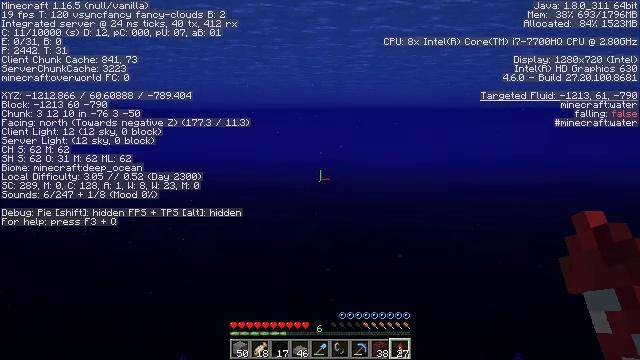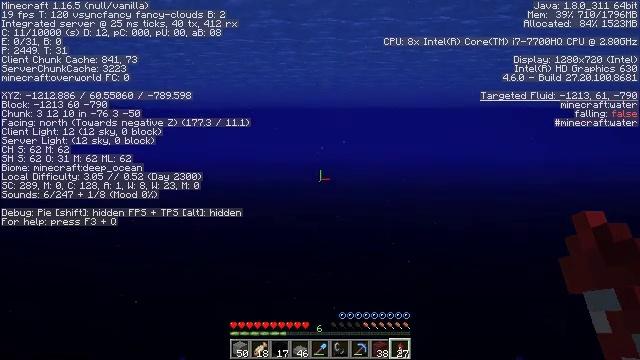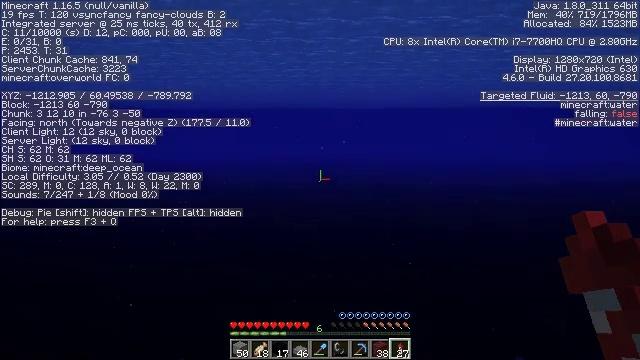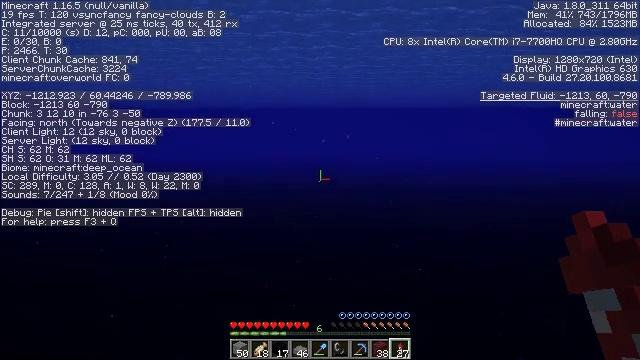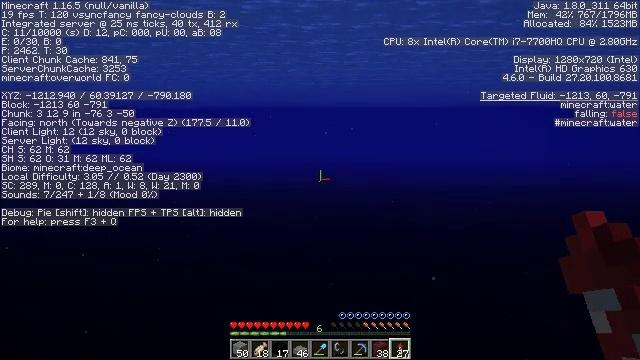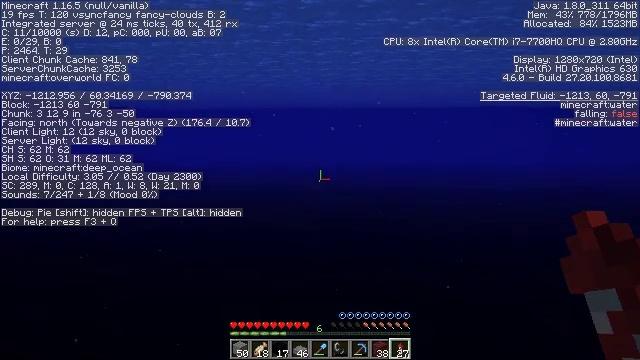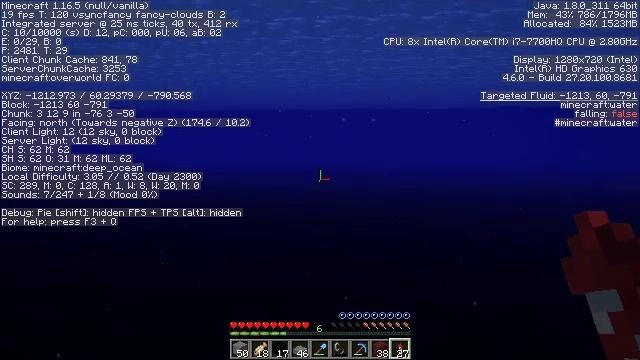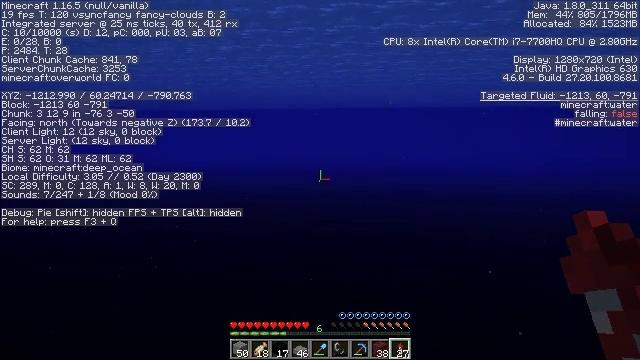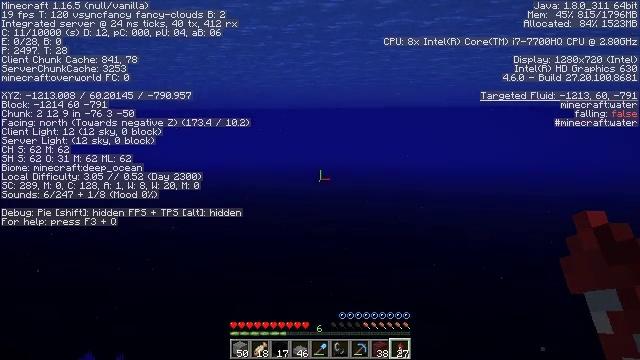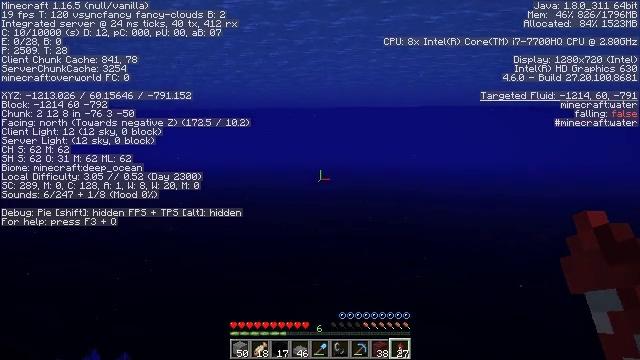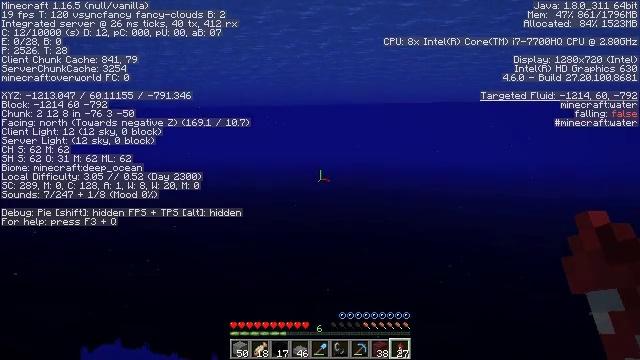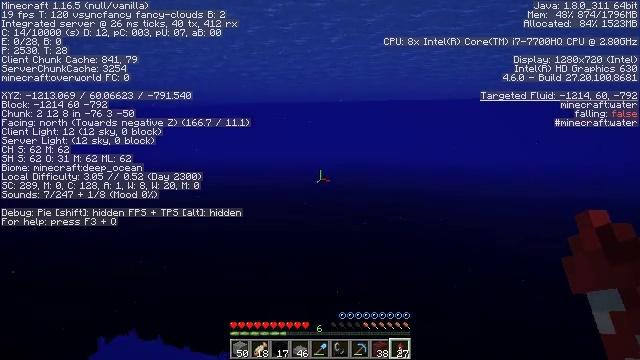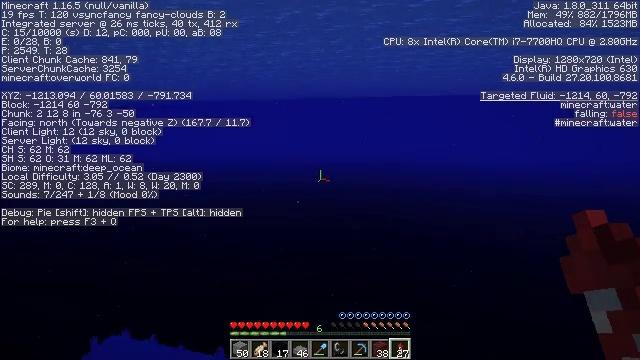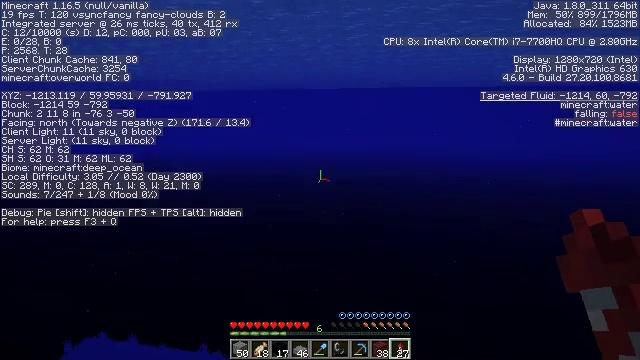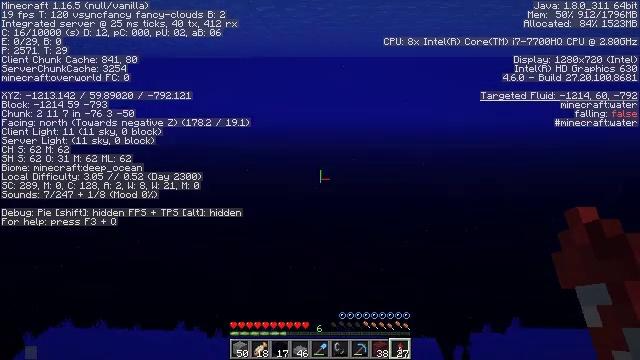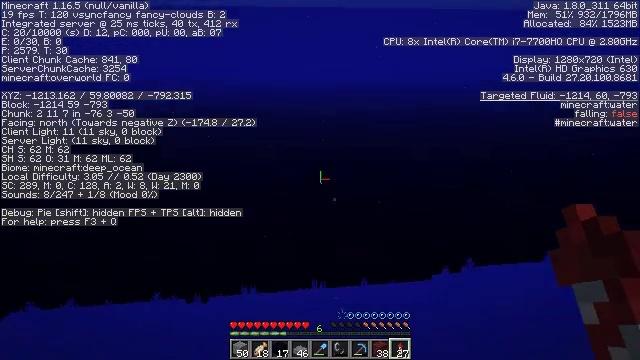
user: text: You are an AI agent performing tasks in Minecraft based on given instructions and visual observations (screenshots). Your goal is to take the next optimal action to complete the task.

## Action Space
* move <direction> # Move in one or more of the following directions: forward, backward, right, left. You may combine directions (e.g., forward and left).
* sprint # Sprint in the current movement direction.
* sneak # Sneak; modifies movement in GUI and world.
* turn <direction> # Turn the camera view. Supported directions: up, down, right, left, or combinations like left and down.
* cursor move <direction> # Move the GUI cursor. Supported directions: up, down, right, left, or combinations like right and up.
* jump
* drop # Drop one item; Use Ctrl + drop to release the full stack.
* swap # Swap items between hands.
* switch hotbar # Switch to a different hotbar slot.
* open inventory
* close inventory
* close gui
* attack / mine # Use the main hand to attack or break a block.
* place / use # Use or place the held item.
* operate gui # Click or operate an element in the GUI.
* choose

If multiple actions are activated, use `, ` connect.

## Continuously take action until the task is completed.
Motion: motion action
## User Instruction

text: Left click to mine black concrete powder.
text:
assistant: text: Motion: move forward
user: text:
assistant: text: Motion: move forward
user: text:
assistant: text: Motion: move forward
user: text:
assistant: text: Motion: move forward
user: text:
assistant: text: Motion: move forward, turn left
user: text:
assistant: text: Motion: move forward, turn left
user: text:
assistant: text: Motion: move forward
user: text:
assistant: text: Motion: move forward
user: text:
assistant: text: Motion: move forward
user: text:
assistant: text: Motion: move forward, turn left
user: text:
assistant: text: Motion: move forward, turn left
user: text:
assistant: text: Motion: move forward, turn right
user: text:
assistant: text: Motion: move forward, turn right and down
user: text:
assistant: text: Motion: move forward, turn right and down
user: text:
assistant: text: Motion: move forward, turn right and down
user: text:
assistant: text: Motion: move forward, turn right and down
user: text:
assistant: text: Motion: move forward
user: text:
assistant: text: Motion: move forward
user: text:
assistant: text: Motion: move forward
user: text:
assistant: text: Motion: move forward, turn right and up
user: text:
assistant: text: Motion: move forward, turn right and up
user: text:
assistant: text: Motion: move forward, turn right and up
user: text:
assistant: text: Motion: move forward, turn right and up
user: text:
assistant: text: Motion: move forward, turn right and up
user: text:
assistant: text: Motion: move forward, turn right and up
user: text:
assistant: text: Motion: move forward, turn right
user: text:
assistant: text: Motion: move forward
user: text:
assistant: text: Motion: move forward
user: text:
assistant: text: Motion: move forward
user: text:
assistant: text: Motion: move forward